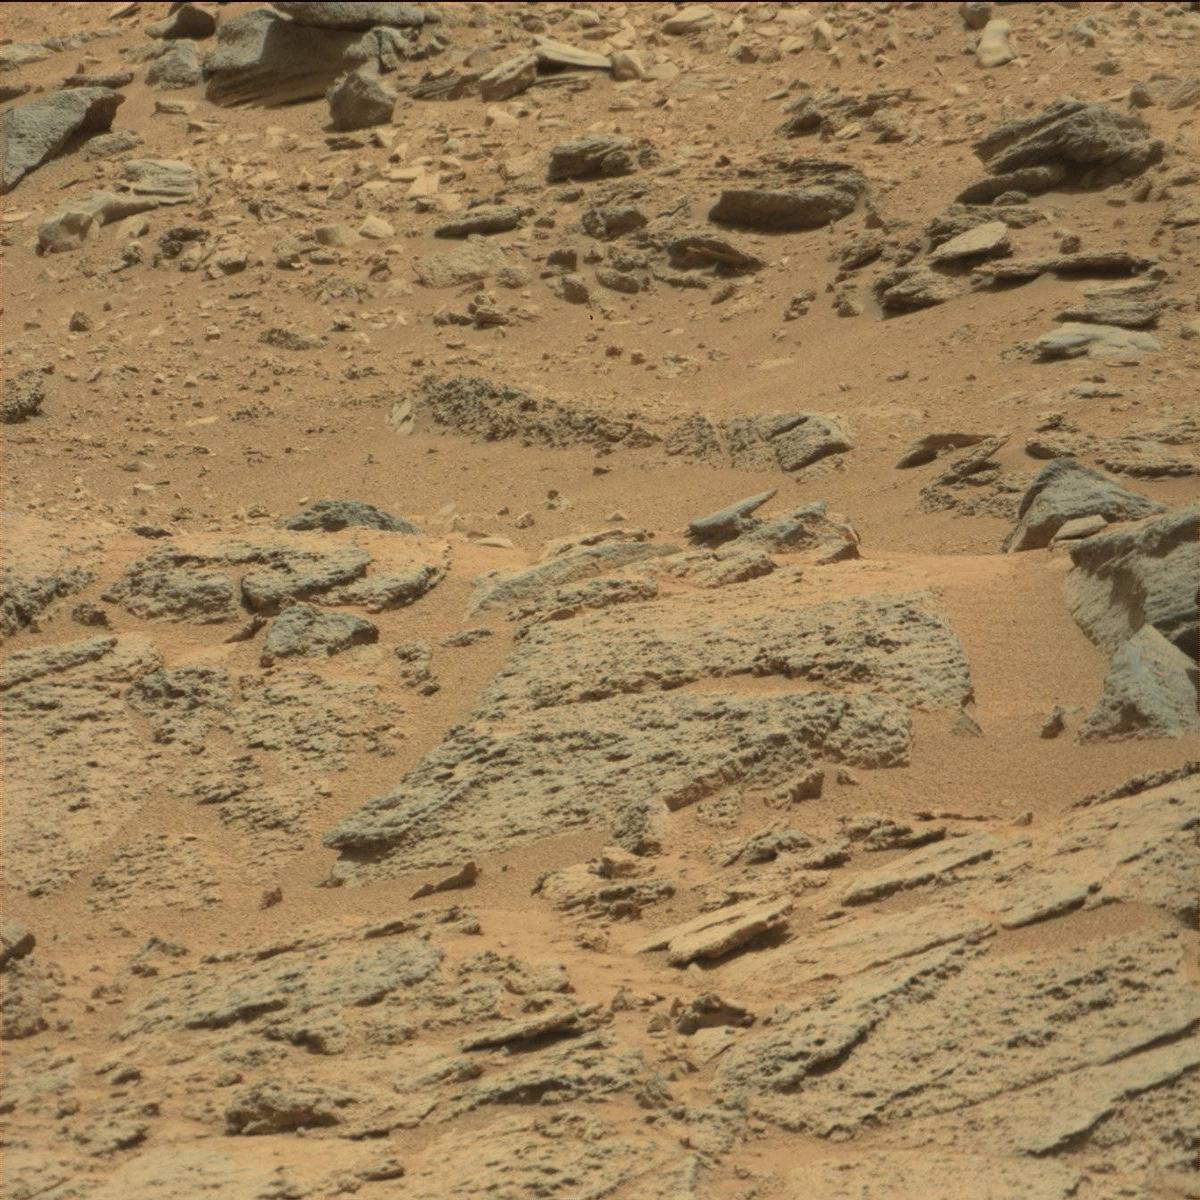
Terrain classes present: Bedrock, Sand / Soil